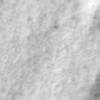
Label: no_change